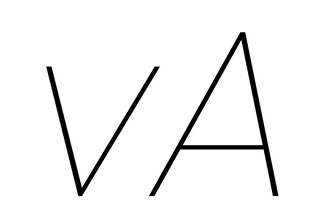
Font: Poppins-ThinItalic